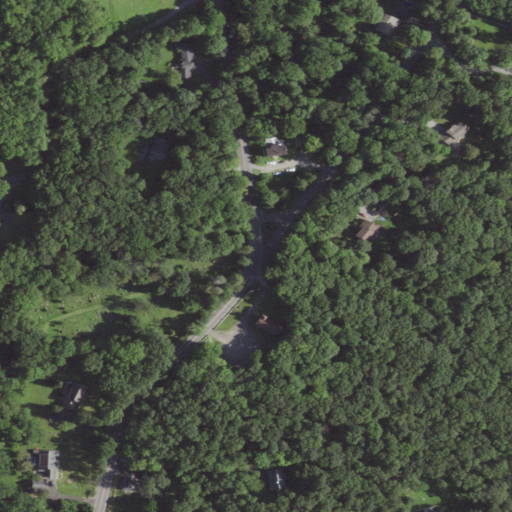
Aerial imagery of mountain in New York named Becks Hill containing deciduous forest, open development, low intensity development, mixed forest, medium intensity development, and woody wetlands